Field crop: tomato
Growth stage: 1
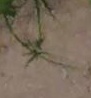
Species: cyperus